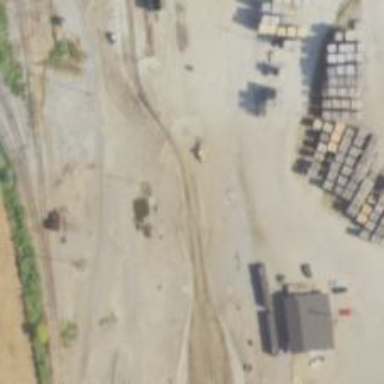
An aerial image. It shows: Narrow-gauge railway in yard.